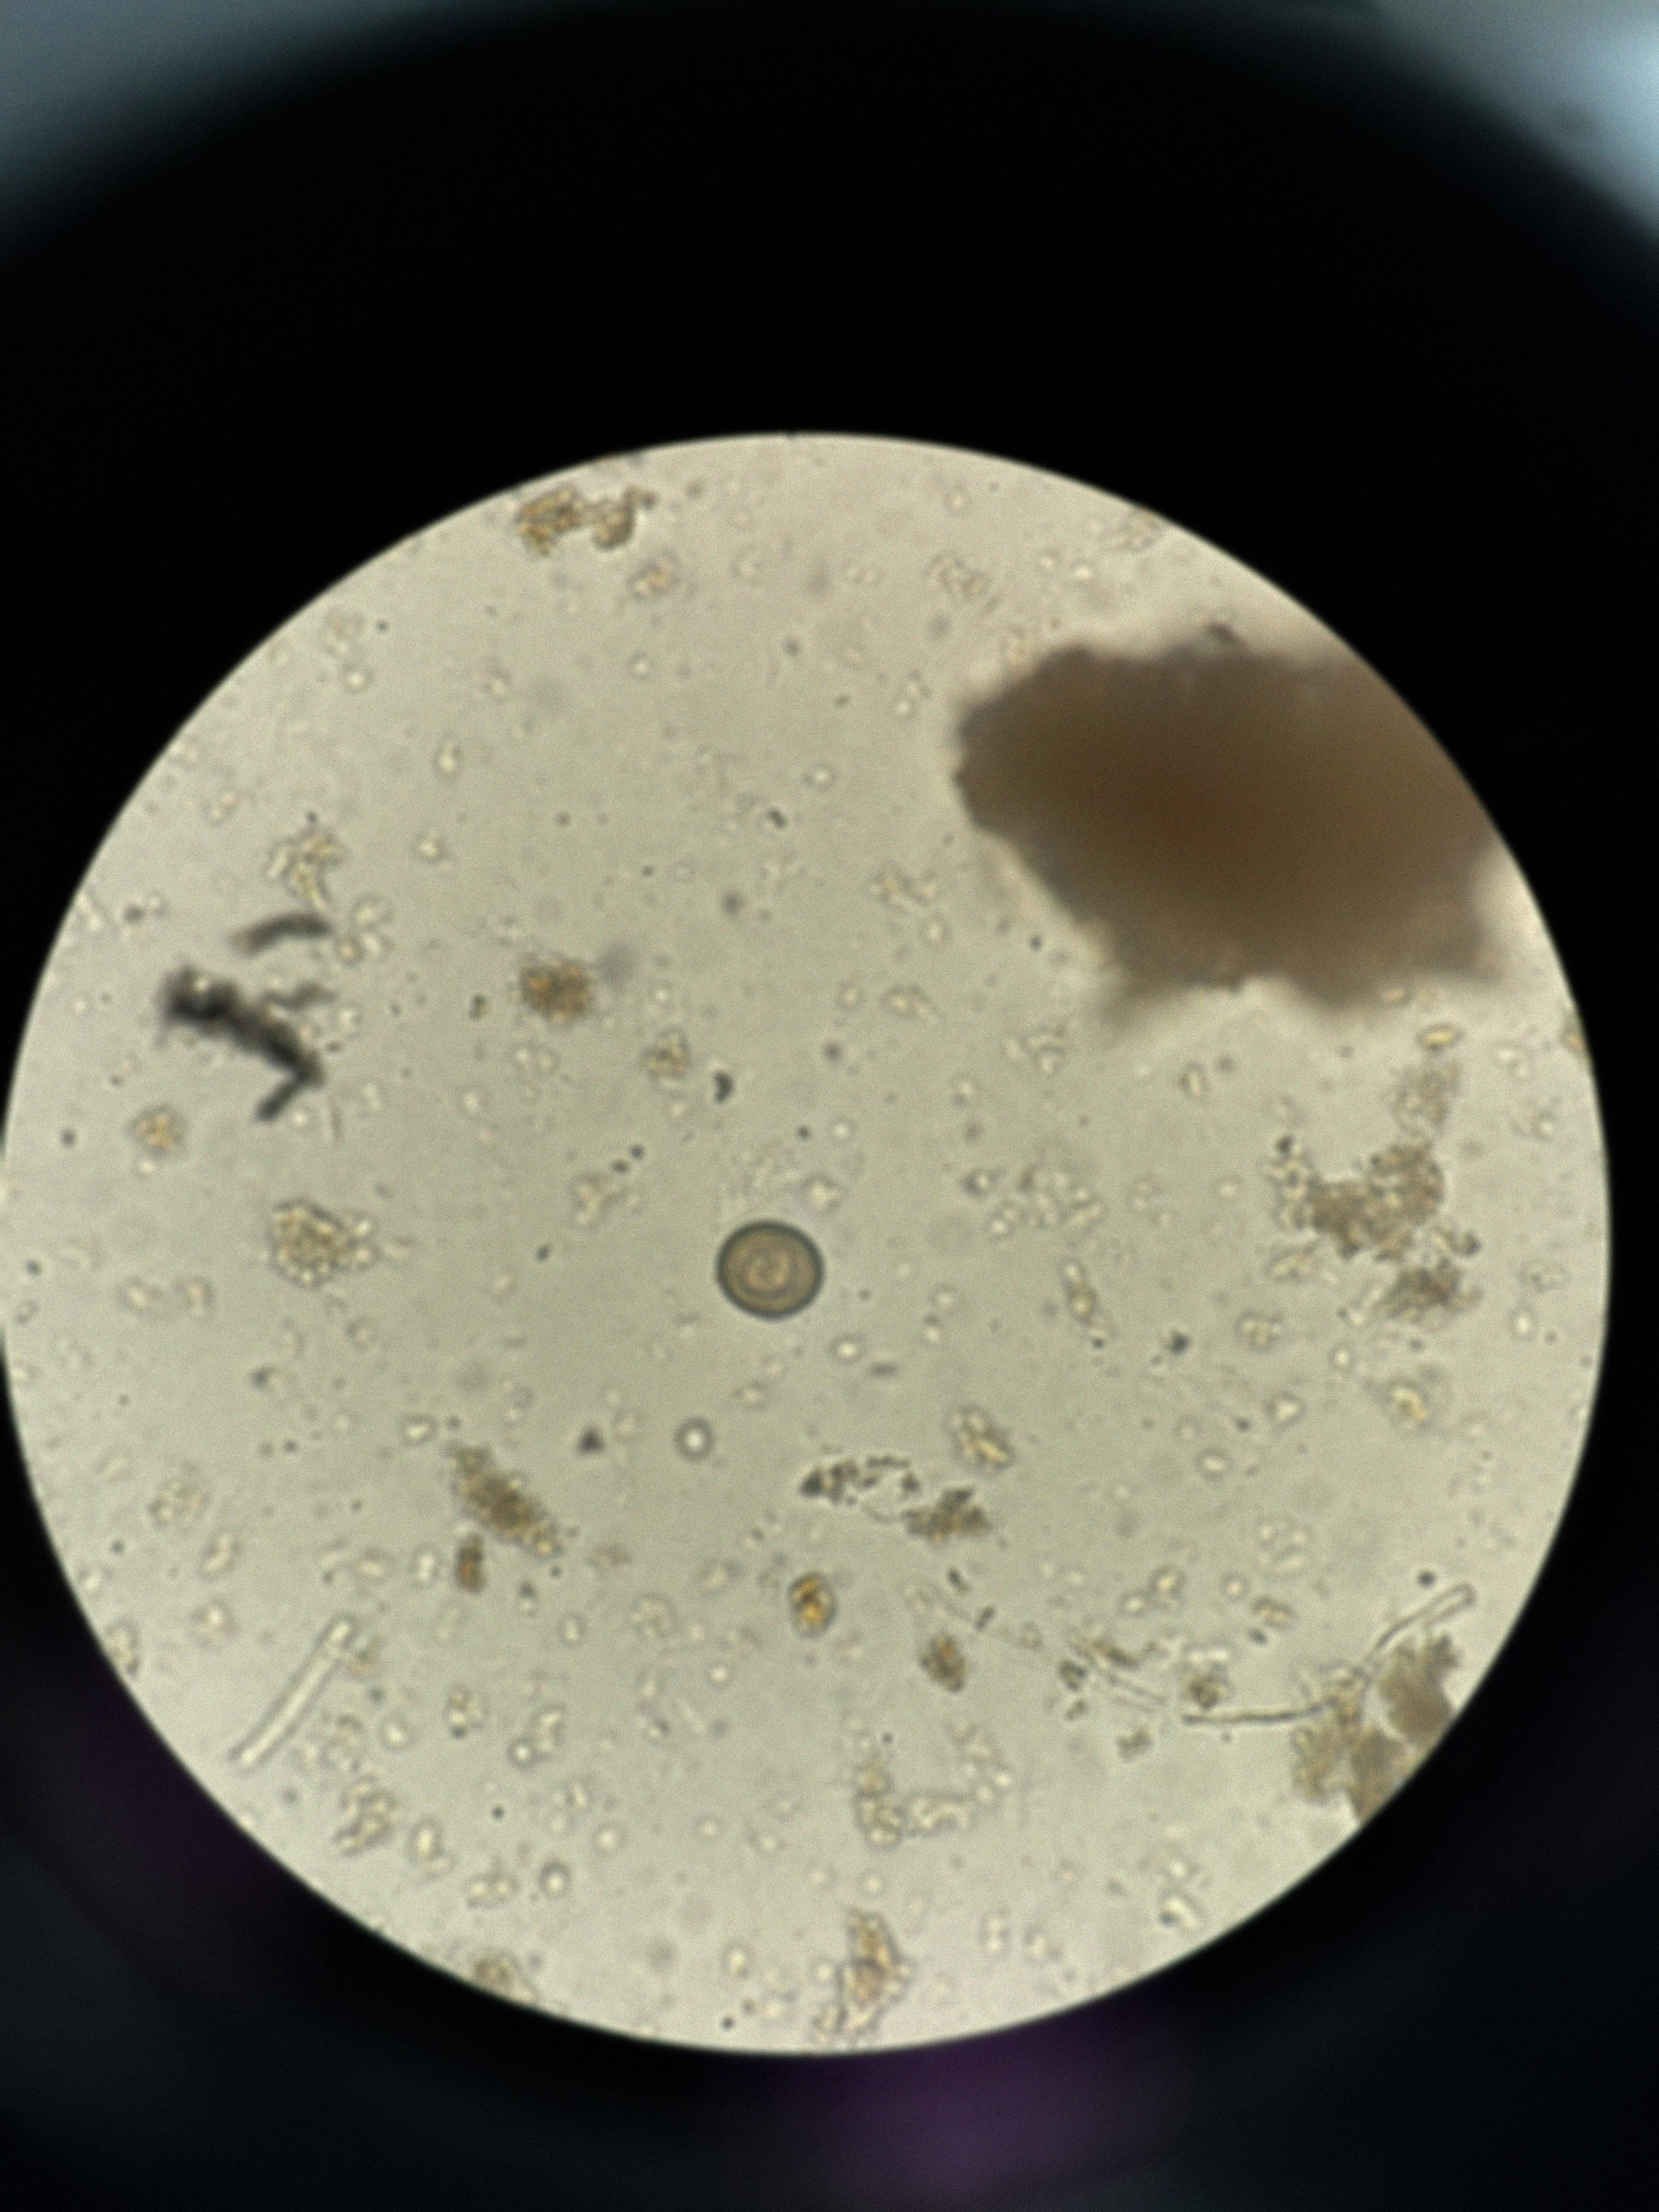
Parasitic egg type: Taenia spp. egg